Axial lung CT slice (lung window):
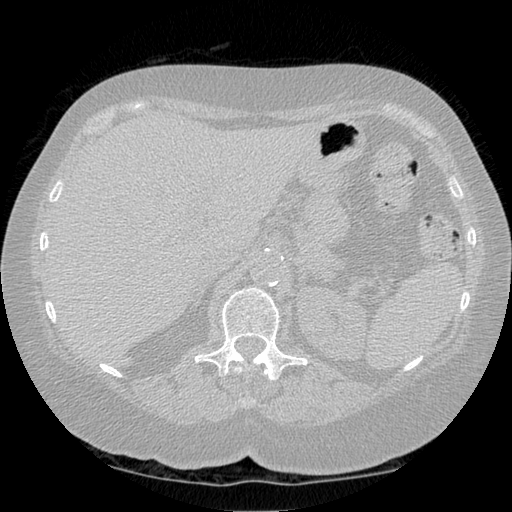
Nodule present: no